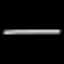
Label: line